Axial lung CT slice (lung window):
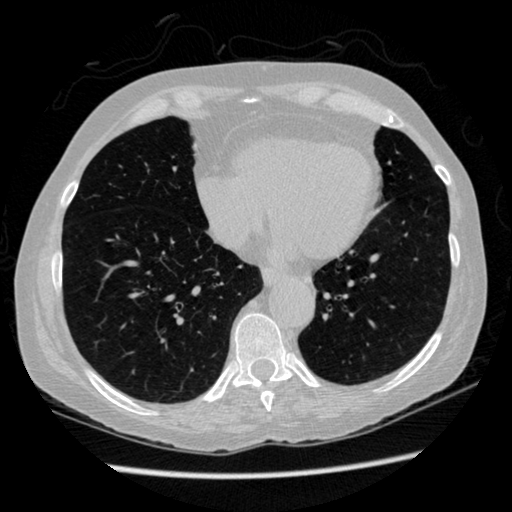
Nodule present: no